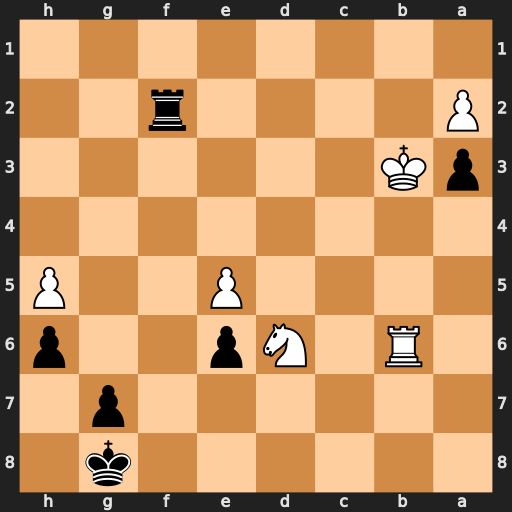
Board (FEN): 6k1/6p1/1R1Np2p/4P2P/8/pK6/P4r2/8
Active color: b
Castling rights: -
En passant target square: -
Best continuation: Rb2+ Kxa3 Rxb6